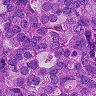
Metastatic tissue present: yes